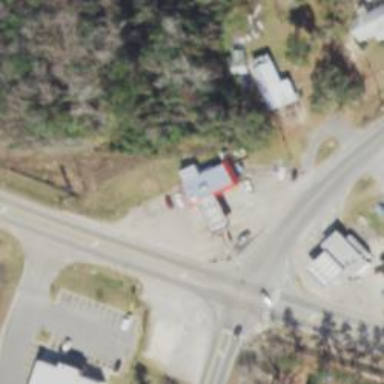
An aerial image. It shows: Convenience shop.